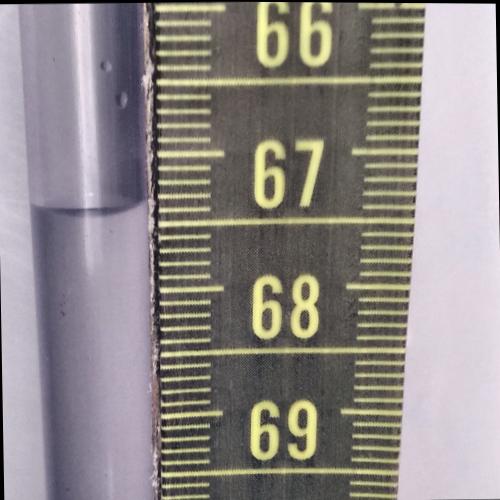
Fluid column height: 67.4 cm